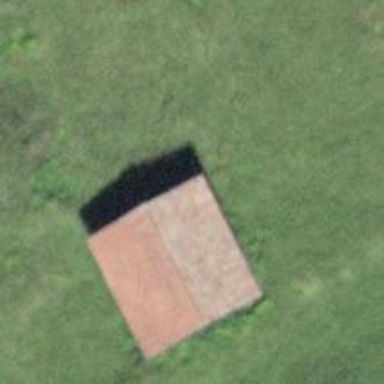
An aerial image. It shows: Rural barn.